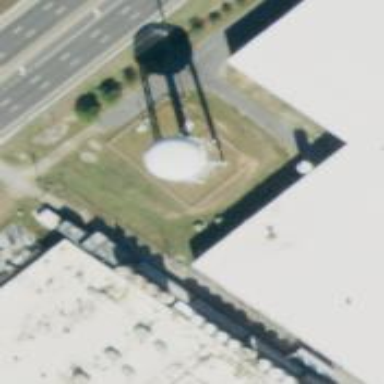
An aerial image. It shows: Water tower that is man-made.